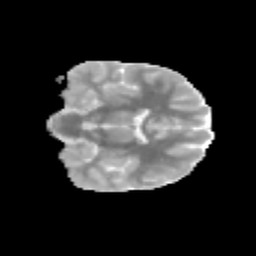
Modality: MD
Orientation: coronal
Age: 13
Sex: female
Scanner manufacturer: siemens
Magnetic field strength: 3 T
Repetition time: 3.8 s
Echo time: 0.07 s